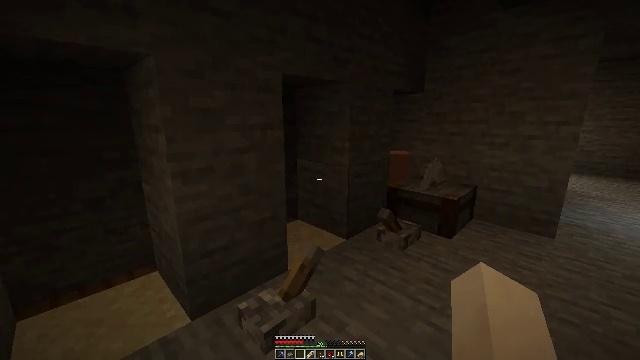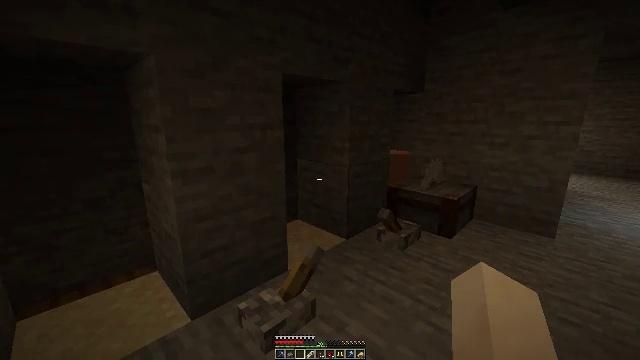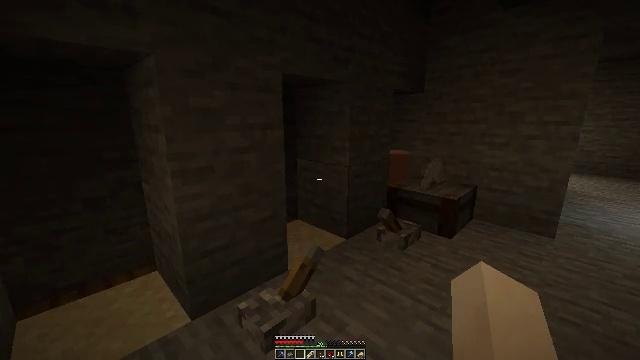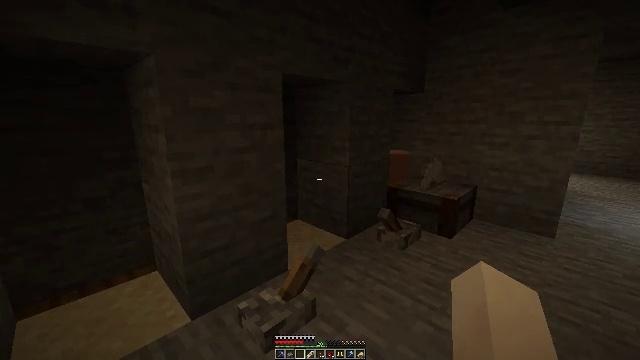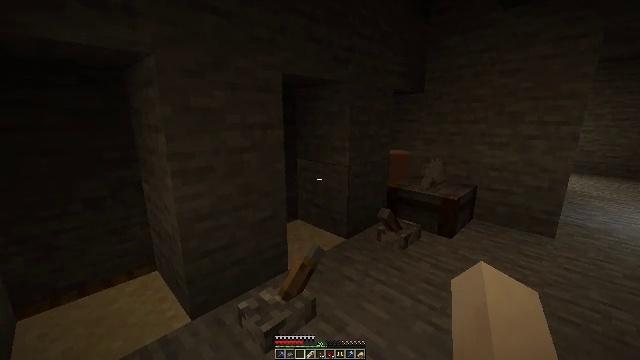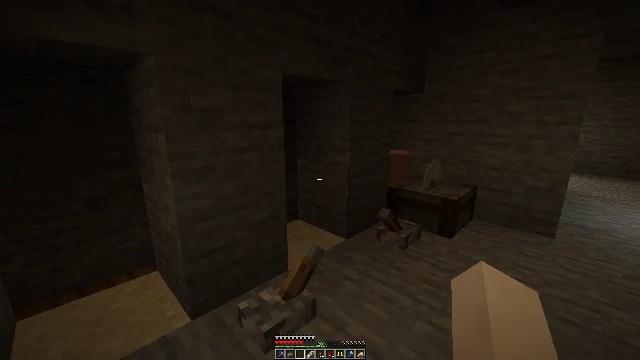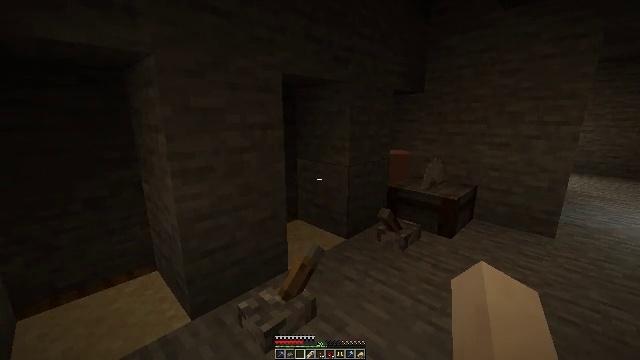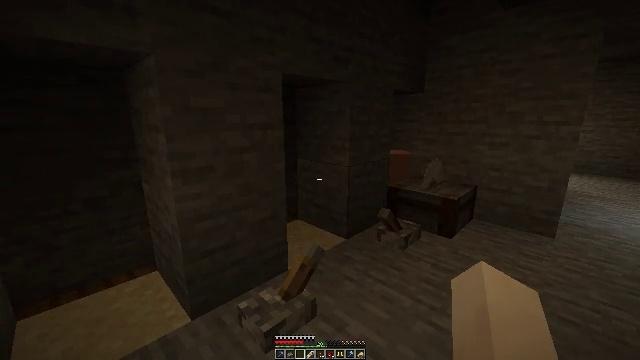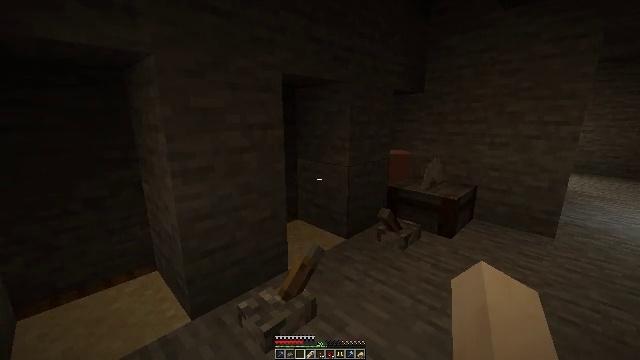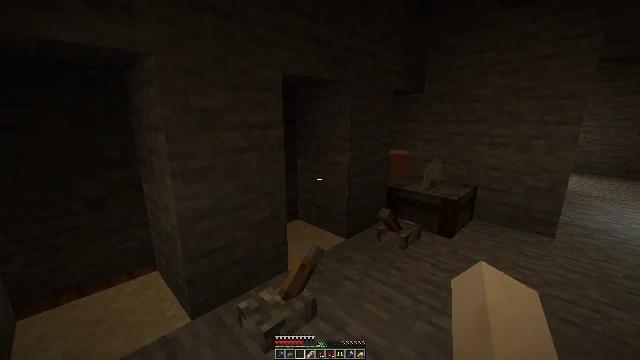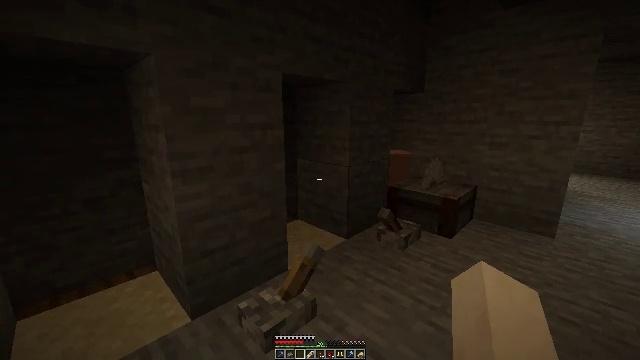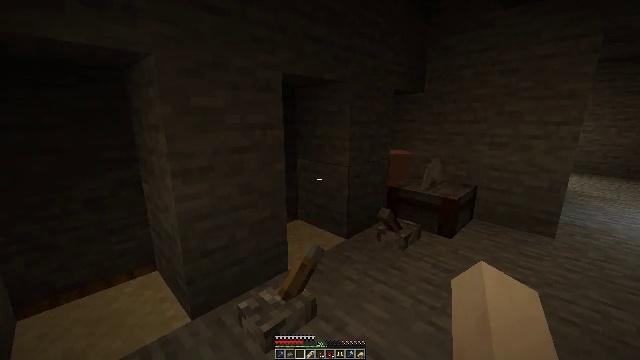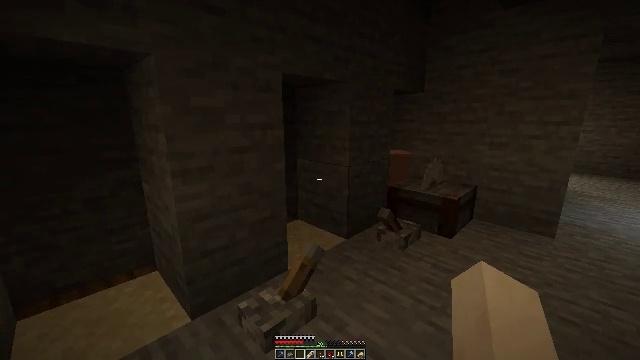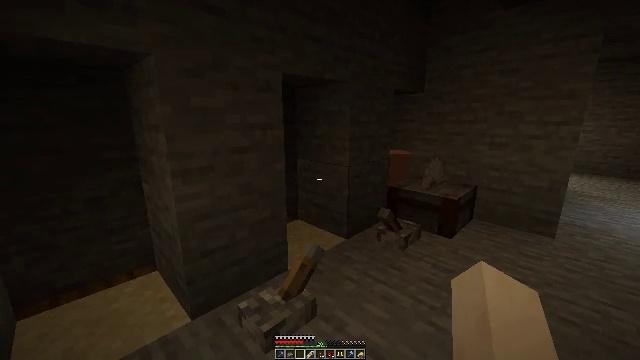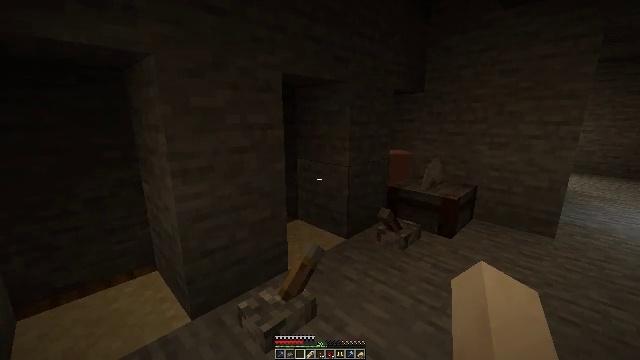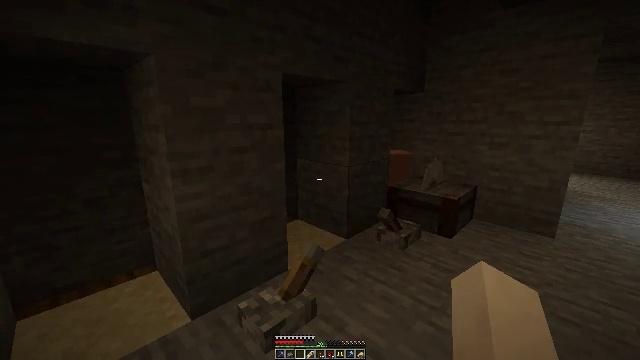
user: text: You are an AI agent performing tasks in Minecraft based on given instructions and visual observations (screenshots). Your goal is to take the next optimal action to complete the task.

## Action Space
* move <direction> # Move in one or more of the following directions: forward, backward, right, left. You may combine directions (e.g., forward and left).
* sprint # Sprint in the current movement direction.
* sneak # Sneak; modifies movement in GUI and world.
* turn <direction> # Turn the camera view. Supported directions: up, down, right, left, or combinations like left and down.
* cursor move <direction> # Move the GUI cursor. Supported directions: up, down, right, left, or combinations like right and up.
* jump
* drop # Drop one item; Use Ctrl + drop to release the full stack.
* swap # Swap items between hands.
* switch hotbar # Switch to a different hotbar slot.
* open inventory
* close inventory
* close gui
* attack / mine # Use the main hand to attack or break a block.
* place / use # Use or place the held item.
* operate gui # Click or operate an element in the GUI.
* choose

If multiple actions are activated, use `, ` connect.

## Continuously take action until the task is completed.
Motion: motion action
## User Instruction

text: Gather the brown mushroom in dark areas.
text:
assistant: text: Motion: no_op
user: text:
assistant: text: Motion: no_op
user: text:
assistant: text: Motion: no_op
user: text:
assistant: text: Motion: no_op
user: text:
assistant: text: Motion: no_op
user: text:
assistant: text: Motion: no_op
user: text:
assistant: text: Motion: no_op
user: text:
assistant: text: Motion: no_op
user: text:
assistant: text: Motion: no_op
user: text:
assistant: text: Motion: no_op
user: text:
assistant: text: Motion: no_op
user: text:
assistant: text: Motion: no_op
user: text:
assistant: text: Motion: no_op
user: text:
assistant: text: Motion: no_op
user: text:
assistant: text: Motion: no_op
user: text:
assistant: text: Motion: no_op
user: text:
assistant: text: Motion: no_op
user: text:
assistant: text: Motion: no_op
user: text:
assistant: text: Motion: no_op
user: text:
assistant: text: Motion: no_op
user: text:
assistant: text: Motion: no_op
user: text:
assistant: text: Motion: turn left and down
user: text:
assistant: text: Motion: turn left and down
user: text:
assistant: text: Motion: turn left
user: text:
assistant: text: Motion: turn left
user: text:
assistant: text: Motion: turn left and down
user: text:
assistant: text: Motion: no_op
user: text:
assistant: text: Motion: no_op
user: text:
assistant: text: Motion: move right
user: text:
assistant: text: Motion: move forward and move right